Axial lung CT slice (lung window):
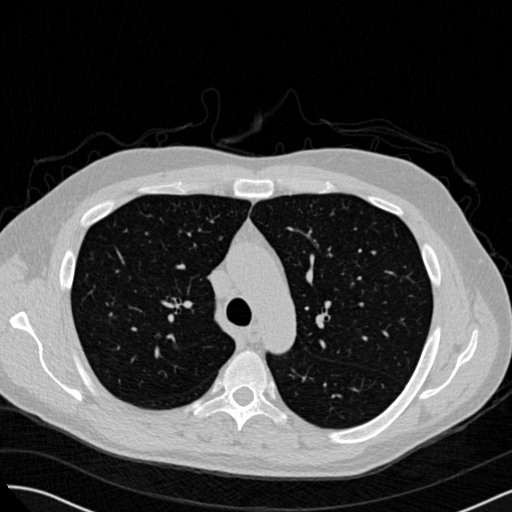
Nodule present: no